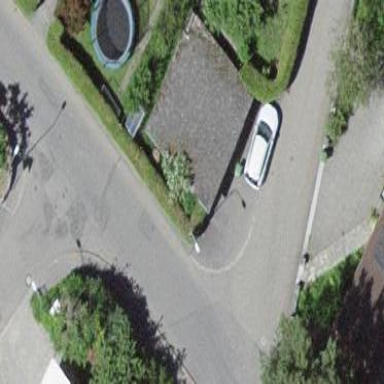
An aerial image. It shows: Garage building.